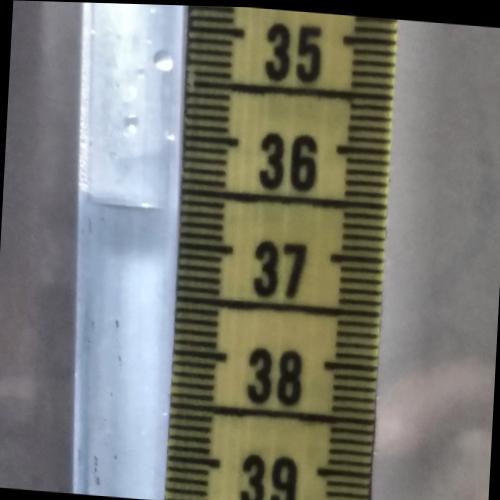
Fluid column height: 36.7 cm